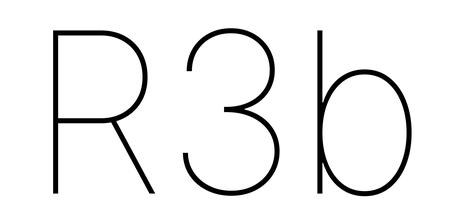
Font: Inter_Thin